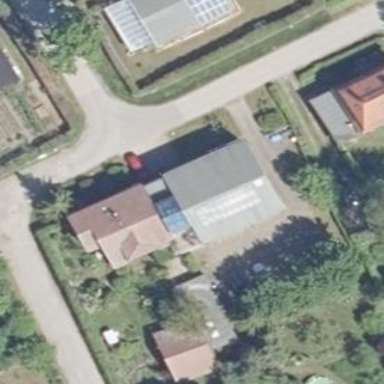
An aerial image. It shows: Simple house.